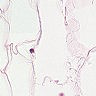
Metastatic tissue present: no